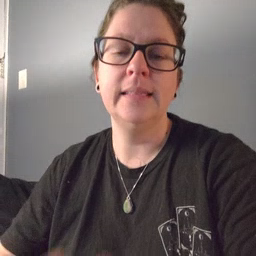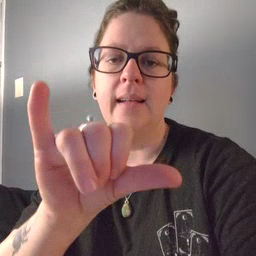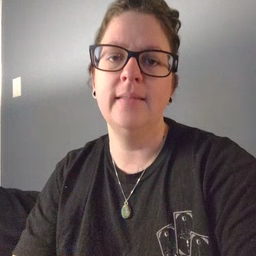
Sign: stay